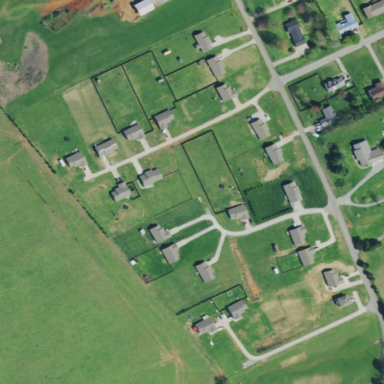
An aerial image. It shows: Rural residential area.